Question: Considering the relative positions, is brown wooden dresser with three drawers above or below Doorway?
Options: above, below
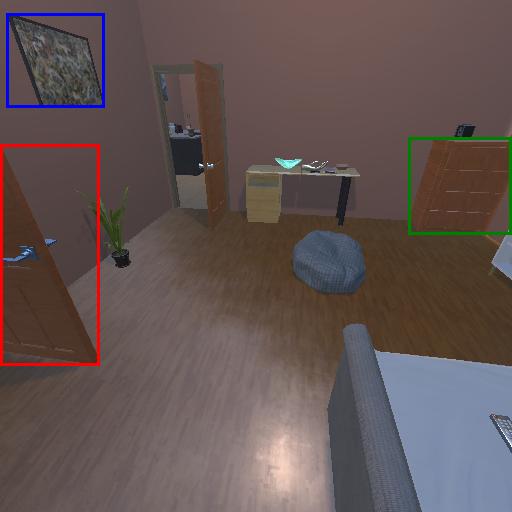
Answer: above